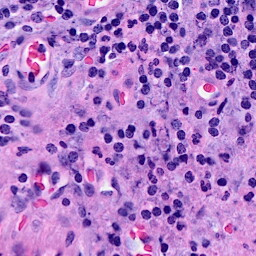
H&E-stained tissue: Breast